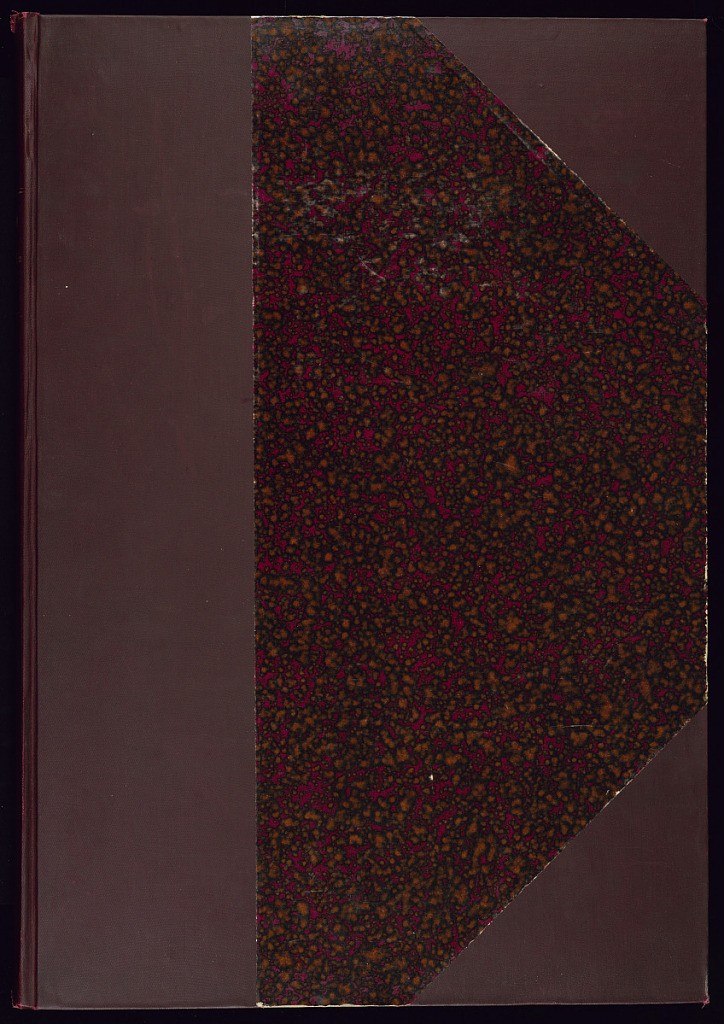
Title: Album of Prints: Tome 1 of the Oeuvre of Juste-François Boucher, known as Boucher fils
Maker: Juste-François Boucher, French, 1736 – 1782
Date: ca. 1775
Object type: Album
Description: Album of prints containing volume one of the collected works of Juste-François Boucher, which includes sixteen books of designs for furniture. The album is missing plates: 5e. Cahier, No. 26; 7es Cahier, Nos. 40-42; 10e. Cahier, No. 56; 12e. Cahier, No. 70; and 15e. Cahier, No. 87